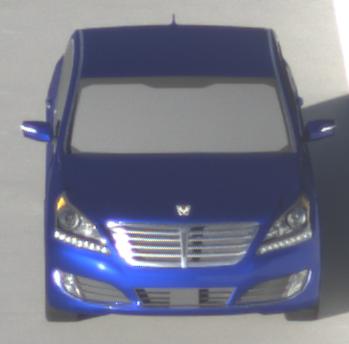
Make: Hyundai
Model: Equus
Detailed model: Gen. 2 VI
Model produced from: 2009
Model produced until: 2016
Doors: 4
Color: blue
Road condition: dry road
Daytime: sunrise or sunset
Contrast: high contrast